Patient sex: M
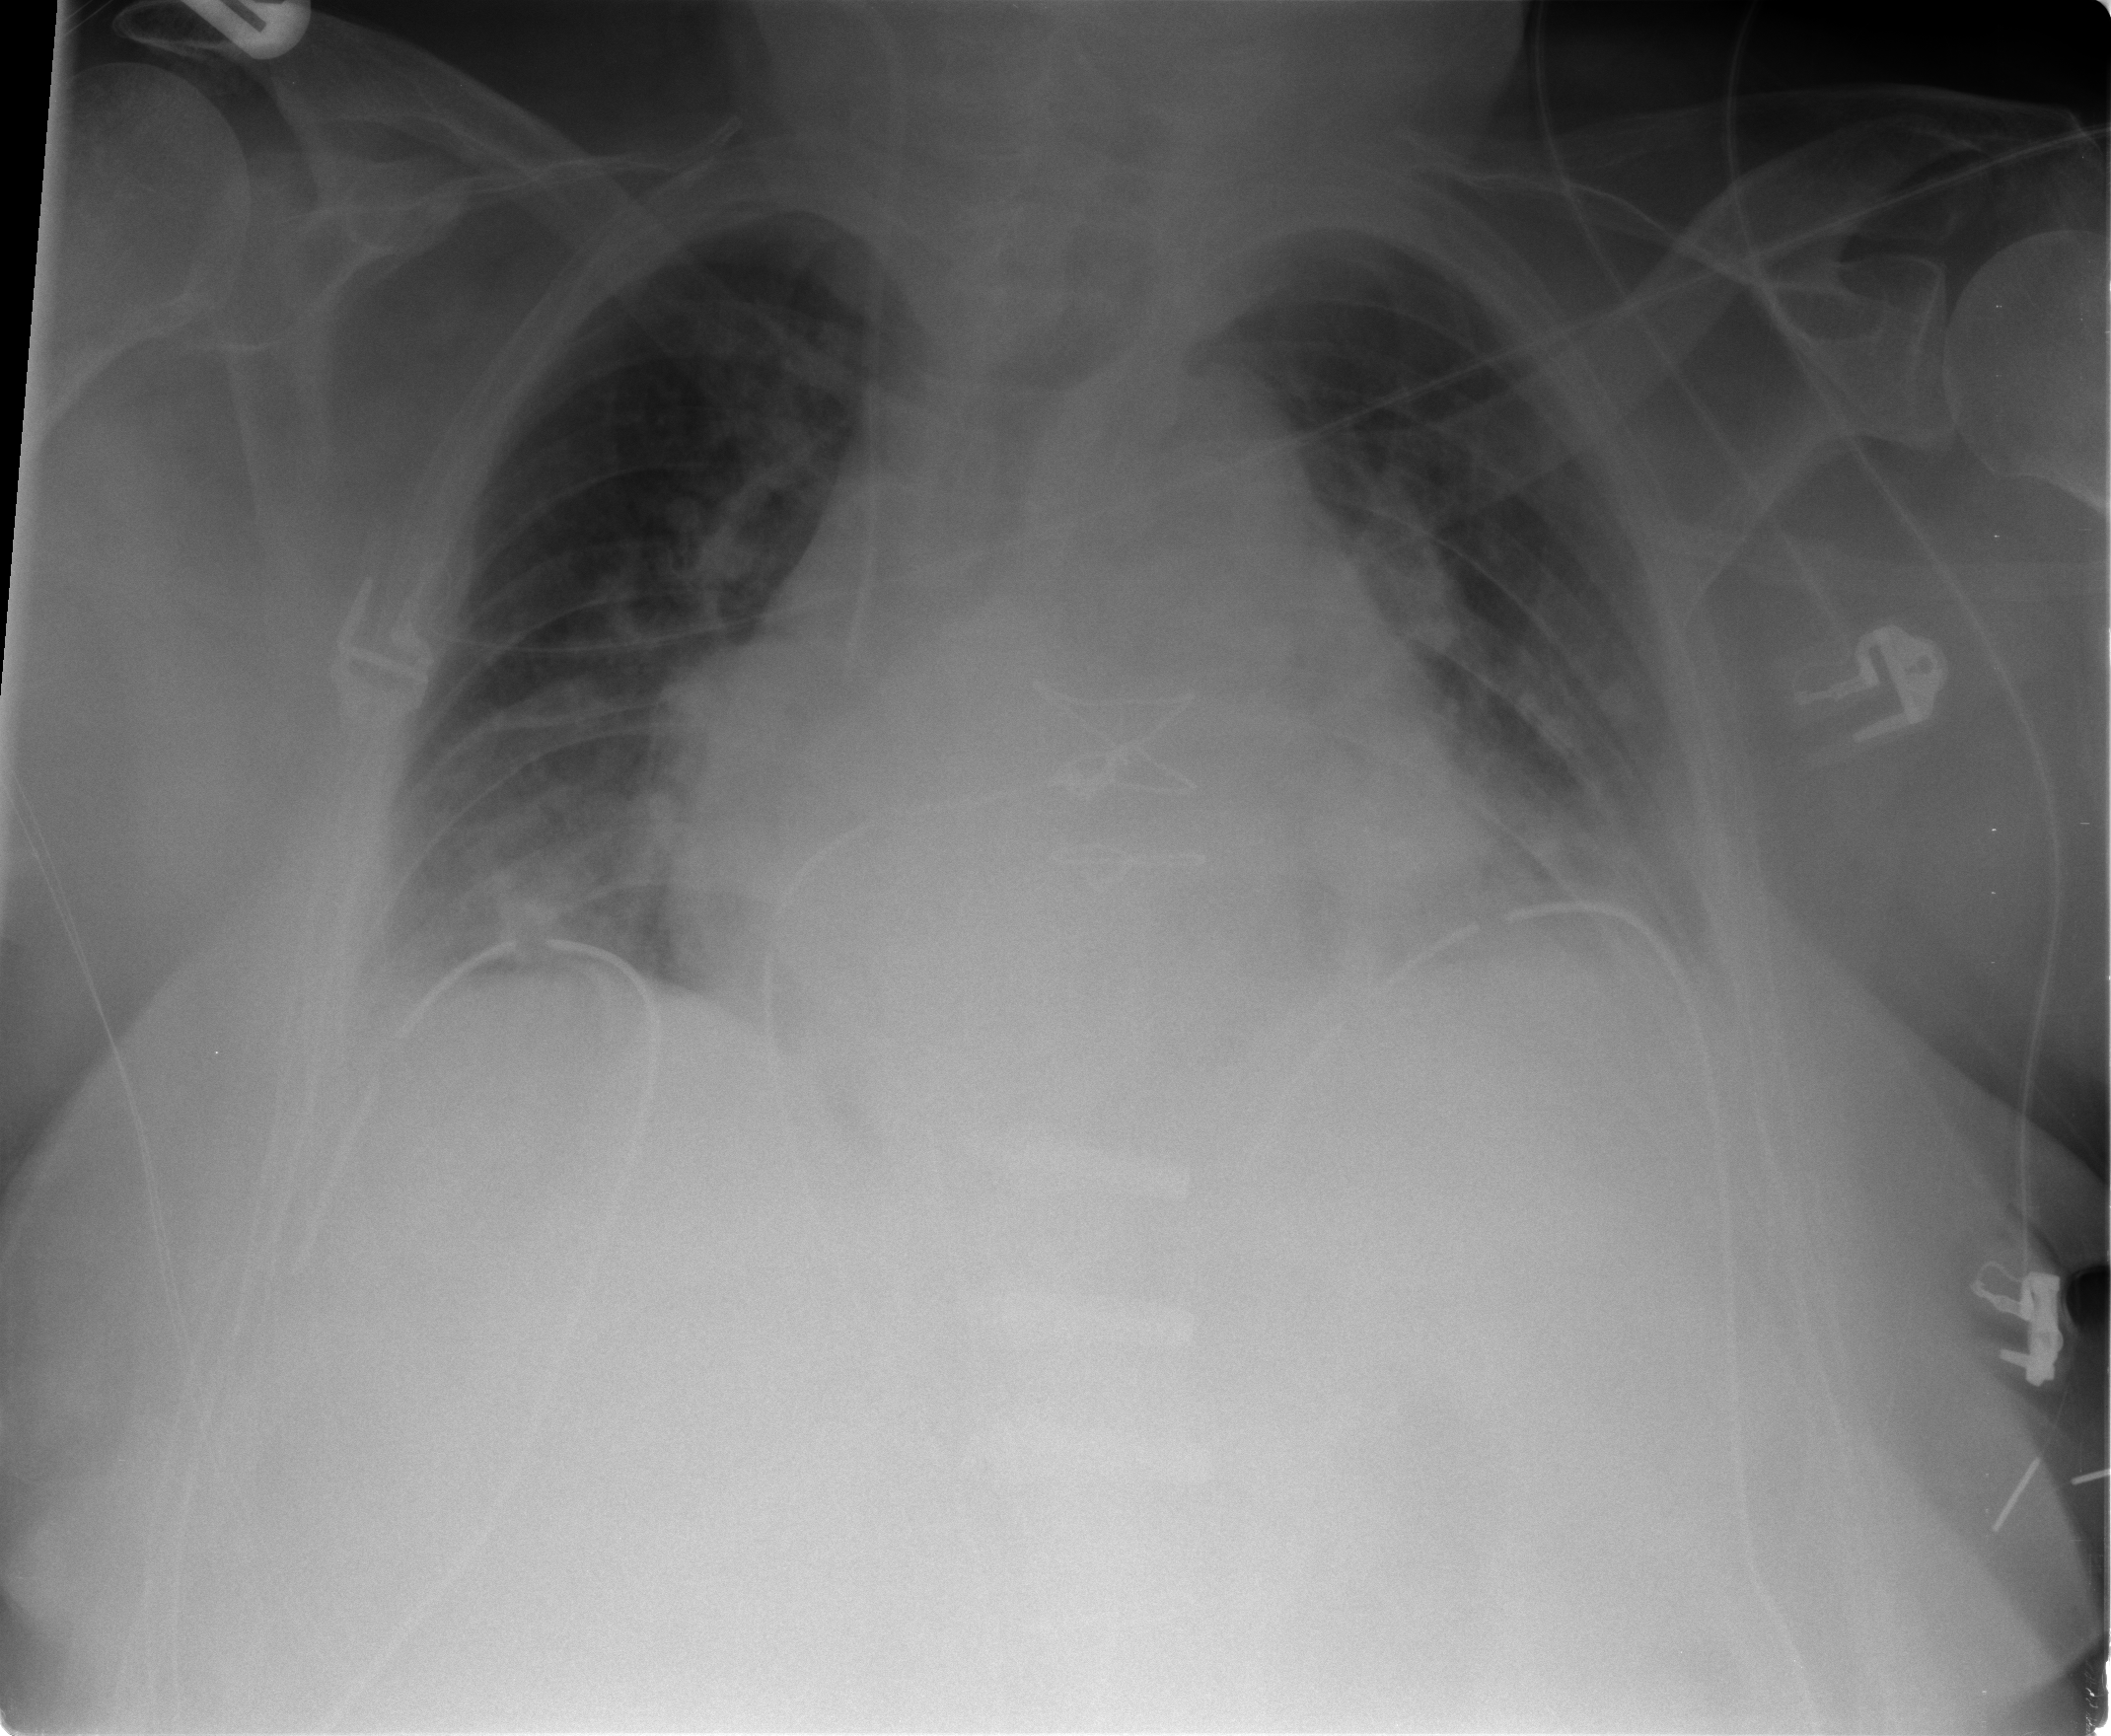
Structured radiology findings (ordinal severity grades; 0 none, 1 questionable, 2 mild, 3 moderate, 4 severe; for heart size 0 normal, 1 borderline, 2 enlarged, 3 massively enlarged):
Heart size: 2
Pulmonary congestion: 2
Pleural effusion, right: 1
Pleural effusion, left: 1
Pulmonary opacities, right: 0
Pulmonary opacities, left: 0
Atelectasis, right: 2
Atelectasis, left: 2